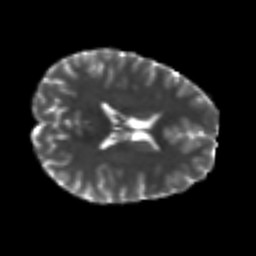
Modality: T2w
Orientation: axial
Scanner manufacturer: siemens
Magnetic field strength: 3 T
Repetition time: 9.6 s
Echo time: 0.077 s